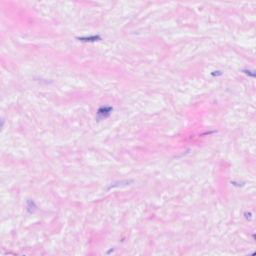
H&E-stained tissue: Breast